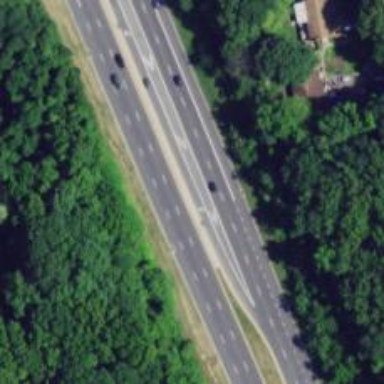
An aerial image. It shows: Trunk link highway with asphalt surface.